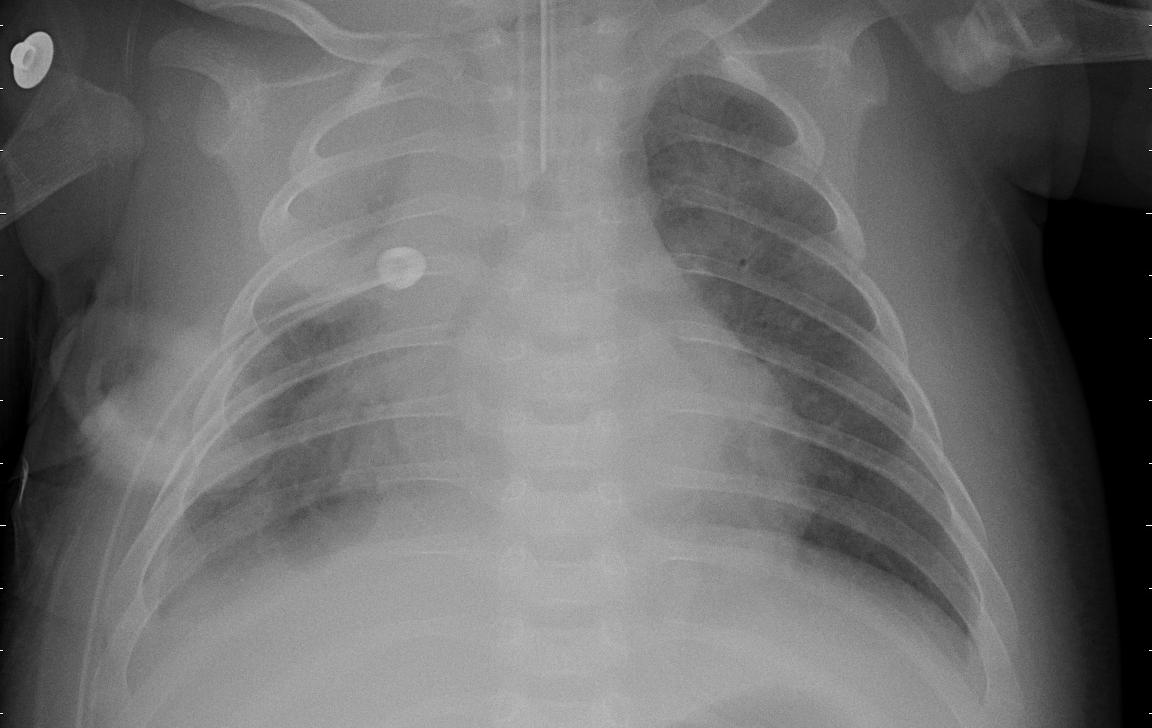
Diagnosis: PNEUMONIA